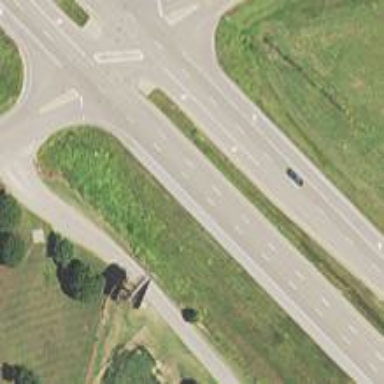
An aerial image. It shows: Trunk expressway with asphalt surface. It is dual carriageway.